Question: I am using Xamarin Android (MonoDroid) to make a business app on Android 4.0 (API Level 14). So the code is in C#. In my app I need to show rows of data in an Excel style table. So I made a empty TableLayout object inside a ScrollView inside a HorizontalScrollView (It had to be scrollable in two dimensions). When the user calls the data, it cleans and populates the TableLayout with the following function (It's too long but I will explain):
'''
private void yenile() {
TableLayout tl = FindViewById<TableLayout> (Resource.Id.ogeler);
for (int i = tl.ChildCount - 1; i >= 0; i--) {
tl.RemoveViewAt(i);
}
int no = 1;
foreach (CSVfields kayit in Menu.records) {
if (((Torpule (kayit.zimmetliKisi) == Torpule (odabarkod)) || (Torpule (kayit.yer) == Torpule (odabarkod))) &&
((!sayilmamis) || (kayit.sayim == 0))) {
//satir olustur ve renklendir
TableRow satir = new TableRow (this);
satir.Id = int.Parse (kayit.kunyeNo);
if(no % 2 == 0)
satir.SetBackgroundColor (Color.Gray);
else
satir.SetBackgroundColor (Color.LightGray);
if (kayit.sayim != 0)
satir.SetBackgroundColor (Color.Green);
//satir tiklaninca
satir.Click += (sender, e) => {
recIndex = Menu.records.IndexOf (kayit);
var dsorgulama = new Intent (this, typeof(DSorgulama));
dsorgulama.PutExtra ("dbarkod", kayit.kunyeNo);
StartActivityForResult (dsorgulama, 1);
};
//bosluk
TextView[] bostw = new TextView[23];
for (int i = 0; i < 23; i++) {
bostw[i] = new TextView (this);
bostw [i].SetBackgroundColor(Color.Rgb(180, 180, 180));
}
Typeface tf = Typeface.CreateFromAsset(Assets, "Fonts/calibrib.ttf");
//no
TextView notw = new TextView (this);
notw.Typeface = tf;
notw.TextSize = glob.tableTextSP;
notw.SetTextColor (Color.Black);
notw.Gravity = GravityFlags.Center;
notw.SetSingleLine ();
notw.Text = no.ToString();
no++;
//foto
TextView fototw = new TextView (this);
fototw.Typeface = tf;
fototw.TextSize = glob.tableTextSP;
fototw.SetTextColor (Color.Black);
fototw.Gravity = GravityFlags.Center;
fototw.SetSingleLine ();
fotoadi = kayit.kunyeNo + "-0.jpg";
if (!System.IO.File.Exists(Path.Combine(fotoDir, fotoadi))) fototw.Text = "YOK";
else fototw.Text = "VAR";
//butce turu
TextView butceturu = new TextView (this);
butceturu.Typeface = tf;
butceturu.TextSize = glob.tableTextSP;
butceturu.SetTextColor (Color.Black);
butceturu.Gravity = GravityFlags.Center;
butceturu.SetSingleLine ();
butceturu.Text = "-----";
if (kayit.butceTuru != "")
butceturu.Text = kayit.butceTuru;
//fiyat
TextView fiyat = new TextView (this);
fiyat.Typeface = tf;
fiyat.TextSize = glob.tableTextSP;
fiyat.SetTextColor (Color.Black);
fiyat.Gravity = GravityFlags.Center;
fiyat.SetSingleLine ();
fiyat.Text = "-----";
char tlsembolu = '"';
if (kayit.fiyat != "")
fiyat.Text = kayit.fiyat + " " + tlsembolu;
//tasinir adi
TextView tasinirtw = new TextView (this);
tasinirtw.Typeface = tf;
tasinirtw.TextSize = glob.tableTextSP;
tasinirtw.SetTextColor (Color.Black);
tasinirtw.Gravity = GravityFlags.Center;
tasinirtw.SetSingleLine ();
tasinirtw.Text = "-----";
if (kayit.cihazinAdi != "") {
if (kayit.cihazinAdi.Length > 80)
tasinirtw.Text = kayit.cihazinAdi.Substring (0, 80);
else
tasinirtw.Text = kayit.cihazinAdi;
}
//sicil
TextView siciltw = new TextView (this);
siciltw.Typeface = tf;
siciltw.TextSize = glob.tableTextSP;
siciltw.SetTextColor (Color.Black);
siciltw.Gravity = GravityFlags.Center;
siciltw.SetSingleLine ();
siciltw.Text = "-----";
if (kayit.sicilNo != "")
siciltw.Text = kayit.sicilNo;
//kunye
TextView kunyetw = new TextView (this);
kunyetw.Typeface = tf;
kunyetw.TextSize = glob.tableTextSP;
kunyetw.SetTextColor (Color.Black);
kunyetw.Gravity = GravityFlags.Center;
kunyetw.SetSingleLine ();
kunyetw.Text = "-----";
if (kayit.kunyeNo != "")
kunyetw.Text = kayit.kunyeNo;
//tanim
TextView tanimtw = new TextView (this);
tanimtw.Typeface = tf;
tanimtw.TextSize = glob.tableTextSP;
tanimtw.SetTextColor (Color.Black);
tanimtw.Gravity = GravityFlags.Center;
tanimtw.SetSingleLine ();
tanimtw.Text = "-----";
if (kayit.tanim != "")
tanimtw.Text = kayit.tanim;
//tur
TextView turtw = new TextView (this);
turtw.Typeface = tf;
turtw.TextSize = glob.tableTextSP;
turtw.SetTextColor (Color.Black);
turtw.Gravity = GravityFlags.Center;
turtw.SetSingleLine ();
turtw.Text = "-----";
if (kayit.tur != "")
turtw.Text = kayit.tur;
//zimmetli kisi
TextView zimmetlitw = new TextView (this);
zimmetlitw.Typeface = tf;
zimmetlitw.TextSize = glob.tableTextSP;
zimmetlitw.SetTextColor (Color.Black);
zimmetlitw.Gravity = GravityFlags.Center;
zimmetlitw.SetSingleLine ();
zimmetlitw.Text = "-----";
if (kayit.zimmetliKisi != "")
zimmetlitw.Text = kayit.zimmetliKisi;
//yer
TextView yertw = new TextView (this);
yertw.Typeface = tf;
yertw.TextSize = glob.tableTextSP;
yertw.SetTextColor (Color.Black);
yertw.Gravity = GravityFlags.Center;
yertw.SetSingleLine ();
yertw.Text = "-----";
if (kayit.yer != "")
yertw.Text = kayit.yer;
//brans
TextView branstw = new TextView (this);
branstw.Typeface = tf;
branstw.TextSize = glob.tableTextSP;
branstw.SetTextColor (Color.Black);
branstw.Gravity = GravityFlags.Center;
branstw.SetSingleLine ();
branstw.Text = "-----";
if (kayit.brans != "")
branstw.Text = kayit.brans;
//marka
TextView markatw = new TextView (this);
markatw.Typeface = tf;
markatw.TextSize = glob.tableTextSP;
markatw.SetTextColor (Color.Black);
markatw.Gravity = GravityFlags.Center;
markatw.SetSingleLine ();
markatw.Text = "-----";
if(kayit.marka != "")
markatw.Text = kayit.marka;
else if(kayit.markaIsmi != "")
markatw.Text = kayit.markaIsmi;
//tasinir kodu
TextView tasinirktw = new TextView (this);
tasinirktw.Typeface = tf;
tasinirktw.TextSize = glob.tableTextSP;
tasinirktw.SetTextColor (Color.Black);
tasinirktw.Gravity = GravityFlags.Center;
tasinirktw.SetSingleLine ();
tasinirktw.Text = "-----";
if (kayit.tasinirKodu != "")
tasinirktw.Text = kayit.tasinirKodu;
//stokhareketid
TextView stokhareketidtw = new TextView (this);
stokhareketidtw.Typeface = tf;
stokhareketidtw.TextSize = glob.tableTextSP;
stokhareketidtw.SetTextColor (Color.Black);
stokhareketidtw.Gravity = GravityFlags.Center;
stokhareketidtw.SetSingleLine ();
stokhareketidtw.Text = "-----";
if (kayit.stokHareketId != "")
stokhareketidtw.Text = kayit.stokHareketId;
//seri no
TextView serinotw = new TextView (this);
serinotw.Typeface = tf;
serinotw.TextSize = glob.tableTextSP;
serinotw.SetTextColor (Color.Black);
serinotw.Gravity = GravityFlags.Center;
serinotw.SetSingleLine ();
serinotw.Text = "-----";
if (kayit.seriNo != "")
serinotw.Text = kayit.seriNo;
//lotpartino
TextView lotpartinotw = new TextView (this);
lotpartinotw.Typeface = tf;
lotpartinotw.TextSize = glob.tableTextSP;
lotpartinotw.SetTextColor (Color.Black);
lotpartinotw.Gravity = GravityFlags.Center;
lotpartinotw.SetSingleLine ();
lotpartinotw.Text = "-----";
if (kayit.lotPartiNo != "")
lotpartinotw.Text = kayit.lotPartiNo;
//edinme yili
TextView edinmeyilitw = new TextView (this);
edinmeyilitw.Typeface = tf;
edinmeyilitw.TextSize = glob.tableTextSP;
edinmeyilitw.SetTextColor (Color.Black);
edinmeyilitw.Gravity = GravityFlags.Center;
edinmeyilitw.SetSingleLine ();
edinmeyilitw.Text = "-----";
if (kayit.edinmeYili != "")
edinmeyilitw.Text = kayit.edinmeYili;
//garanti suresi
TextView garantisuresitw = new TextView (this);
garantisuresitw.Typeface = tf;
garantisuresitw.TextSize = glob.tableTextSP;
garantisuresitw.SetTextColor (Color.Black);
garantisuresitw.Gravity = GravityFlags.Center;
garantisuresitw.SetSingleLine ();
garantisuresitw.Text = "-----";
if (kayit.garantiSuresi != "")
garantisuresitw.Text = kayit.garantiSuresi;
//model no
TextView modelnotw = new TextView (this);
modelnotw.Typeface = tf;
modelnotw.TextSize = glob.tableTextSP;
modelnotw.SetTextColor (Color.Black);
modelnotw.Gravity = GravityFlags.Center;
modelnotw.SetSingleLine ();
modelnotw.Text = "-----";
if (kayit.modelNo != "")
modelnotw.Text = kayit.modelNo;
//cihazin durumu
TextView cihazindurumutw = new TextView (this);
cihazindurumutw.Typeface = tf;
cihazindurumutw.TextSize = glob.tableTextSP;
cihazindurumutw.SetTextColor (Color.Black);
cihazindurumutw.Gravity = GravityFlags.Center;
cihazindurumutw.SetSingleLine ();
cihazindurumutw.Text = "-----";
if (kayit.cihazinDurumu != "")
cihazindurumutw.Text = kayit.cihazinDurumu;
//calismama nedeni
TextView calismamanedenitw = new TextView (this);
calismamanedenitw.Typeface = tf;
calismamanedenitw.TextSize = glob.tableTextSP;
calismamanedenitw.SetTextColor (Color.Black);
calismamanedenitw.Gravity = GravityFlags.Center;
calismamanedenitw.SetSingleLine ();
calismamanedenitw.Text = "-----";
if (kayit.calismamaNedeni != "")
calismamanedenitw.Text = kayit.calismamaNedeni;
//satirlari dose
satir.AddView (bostw[0]);
satir.AddView (notw);
satir.AddView (bostw[1]);
satir.AddView (fototw);
satir.AddView (bostw[2]);
satir.AddView (butceturu);
satir.AddView (bostw[3]);
satir.AddView (fiyat);
satir.AddView (bostw[4]);
satir.AddView (siciltw);
satir.AddView (bostw[6]);
satir.AddView (kunyetw);
satir.AddView (bostw[7]);
satir.AddView (tasinirtw);
satir.AddView (bostw[5]);
satir.AddView (tanimtw);
satir.AddView (bostw[8]);
satir.AddView (turtw);
satir.AddView (bostw[9]);
satir.AddView (zimmetlitw);
satir.AddView (bostw[10]);
satir.AddView (yertw);
satir.AddView (bostw[11]);
satir.AddView (branstw);
satir.AddView (bostw[12]);
satir.AddView (markatw);
satir.AddView (bostw[13]);
satir.AddView (tasinirktw);
satir.AddView (bostw[14]);
satir.AddView (stokhareketidtw);
satir.AddView (bostw[15]);
satir.AddView (serinotw);
satir.AddView (bostw[16]);
satir.AddView (lotpartinotw);
satir.AddView (bostw[17]);
satir.AddView (edinmeyilitw);
satir.AddView (bostw[18]);
satir.AddView (garantisuresitw);
satir.AddView (bostw[19]);
satir.AddView (modelnotw);
satir.AddView (bostw[20]);
satir.AddView (cihazindurumutw);
satir.AddView (bostw[21]);
satir.AddView (calismamanedenitw);
satir.AddView (bostw[22]);
tl.AddView (satir);
satir.SetMinimumHeight(50);
satir.BaselineAligned = false;
satir.SetGravity (GravityFlags.Center);
for (int i = 0; i < 23; i++) {
bostw[i].LayoutParameters.Width = 5;
bostw[i].LayoutParameters.Height = 50;
}
notw.LayoutParameters.Width = 52;
fototw.LayoutParameters.Width = 96;
butceturu.LayoutParameters.Width = 245;
fiyat.LayoutParameters.Width = 145;
siciltw.LayoutParameters.Width = 395;
kunyetw.LayoutParameters.Width = 295;
tasinirtw.LayoutParameters.Width = 995;
tanimtw.LayoutParameters.Width = 745;
turtw.LayoutParameters.Width = 595;
zimmetlitw.LayoutParameters.Width = 295;
yertw.LayoutParameters.Width = 395;
branstw.LayoutParameters.Width = 395;
markatw.LayoutParameters.Width = 295;
tasinirktw.LayoutParameters.Width = 195;
stokhareketidtw.LayoutParameters.Width = 195;
serinotw.LayoutParameters.Width = 195;
lotpartinotw.LayoutParameters.Width = 195;
edinmeyilitw.LayoutParameters.Width = 145;
garantisuresitw.LayoutParameters.Width = 195;
modelnotw.LayoutParameters.Width = 245;
cihazindurumutw.LayoutParameters.Width = 195;
calismamanedenitw.LayoutParameters.Width = 245;
}
}
}
'''
What it basically does is:
1. Removing all childs of the old Table (if there is any)
2. Creating a TableRow for each record
3. Painting each row (Light and Dark grey to bring out the rows)
4. Hooking the Click event for each row
5. ***Creating empty TextViews for bordering (bostw)
6. Creating a TextView for every data in the record (22 columns)
7. Adding all the TextViews inside the TableRow and adding the TableRow itself into the TableLayout.
8. ***Resizing each TextView's width to fit them inside their columns.
Now, with all these steps, it took approx. 30 seconds to generate a mere 100 rows of data. Which is far too long to be useful. About those *** steps, I tried to annul 5th step -as those borders are for cosmetic purposes only- and it just speeds it up by 4 secs (took 26 secs to load). And I also tried cancelling the last step -which is actually crucial- and then in takes 20 seconds, which is also not acceptable.
Another thing I tried was creating a custom TextView to shorten the code and neglecting those repeating steps; which turned out to be much less efficient so I took it back.
So, what am I doing wrong? Is it not possible to generate an Excel style table with hundreds of rows in 2-3 seconds? It's pretty trivial in a simple Windows Form application AFAIK.
Here's the output by the way (ignore the buttons and stuff):

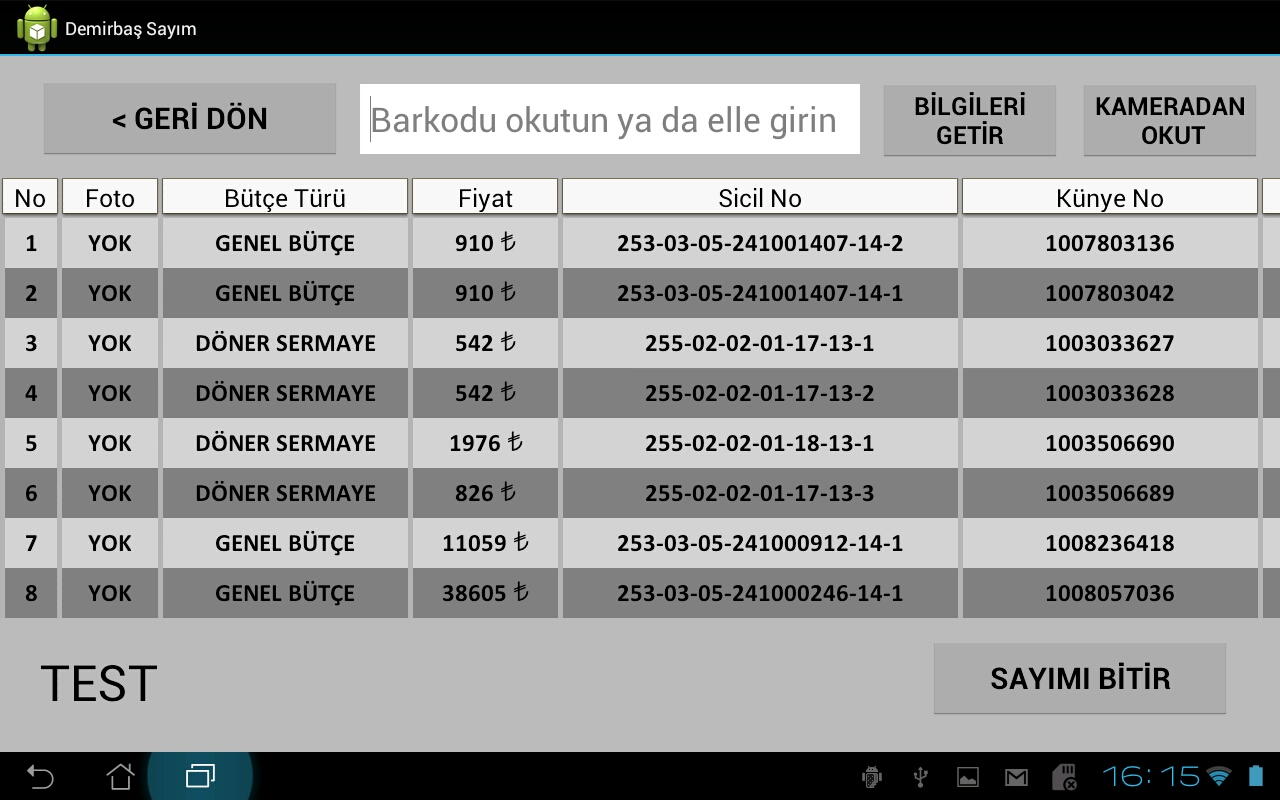
Answer: I'd suggest to use 'TableView'. It is really bad for the device's memory, especially when displaying a lot of data.
Instead, I would suggest that you use 'ListView'. Define a 'ListItem', 'View', which looks like a row in your table, and create a custom 'Adapter' to populate the rows.
The reason to why this is better, is because inherently, 'AdapterView's manage memory a lot better, only instantiating enough 'View's, to show the data that fits onto the screen. Hence, if you have 1000 rows and only 8 are visible at a time, you won't have 1000 rows instantiated into the memory, only 8 at all times.
Just keep in mind, that when assigning 'Click' handlers for the columns in the row, remember to remove the handlers before you assign new ones, otherwise you experience funkyness, as opposite of Java where you can only set a single 'Listener' in C# you have 'Event's and 'EventHandler's which you can basically set multiple times on an 'Event'.